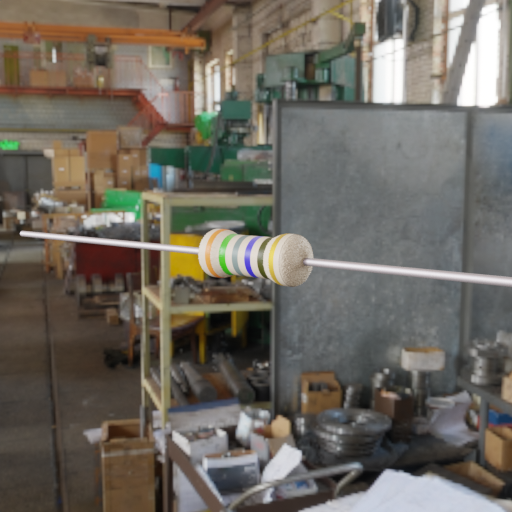
Resistor colour bands (in order): orange, green, gray, blue, black, gold